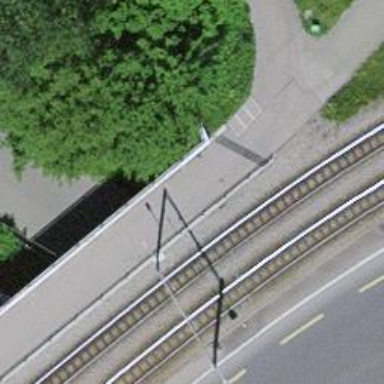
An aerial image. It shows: Paved footway on bridge.